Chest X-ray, PA view. Patient: 31 years old, sex M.
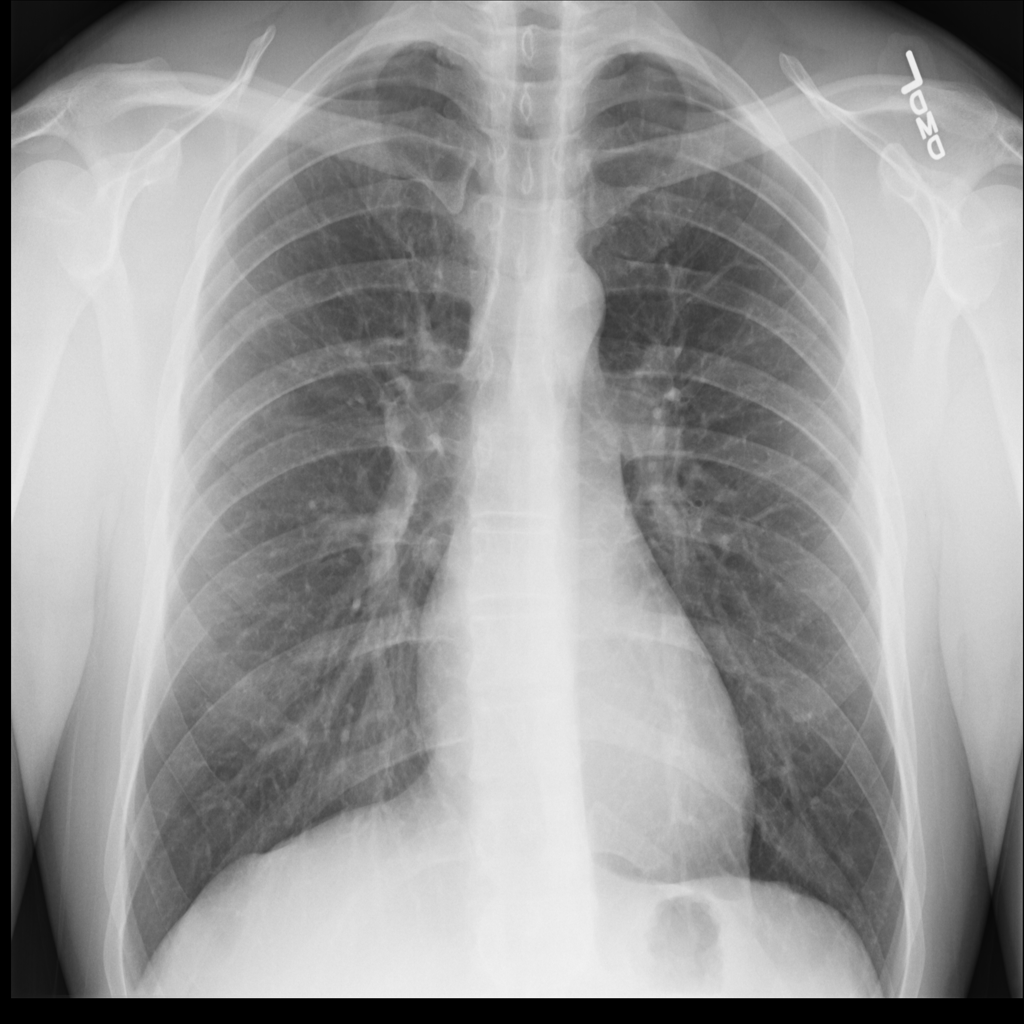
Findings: No Finding